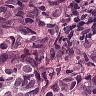
Metastatic tissue present: yes